Question: Recently in the D7 IDE, I started using the "New Edit Window" option.
Now, it seems that I have several non-visible edit windows, because sometimes the title bar for a particular window will have the filename followed by a colon and number, as shown below.
This can be confusing, since sometimes use File, Open to open a .pas file and nothing seems to happen, because, I suspect the code is already in an open (but hidden) windows.
I've tried closing all the windows I can see, etc, but these title bars with a number following the filename keep re-appearing, sometimes floating over other editing windows.
Is there a surefire way to close all edit windows so I'm back to just having one?

I am able to close the individual files (tabs) in window with the standard Ctrl-F4. And when the last file is closed, the window disappears as it should. But sometimes when I open a new file, it opens in a new editing window (as if I'd actually clicked on the "New Edit Window" option in the context menu.) It appears that there are several windows that were created by "New Edit Window" commands that are hidden and sometimes are used to display newly opened files.
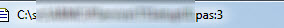
Answer: ### Cause:
This is due to the Autosave Editor files option in the environment settings.
When this is enabled, windows that aren't explicitly closed within the project session are indeed by that option. Although, there really are no windows, just the count of previously created windows is stored.
### Solution:
Delete the corresponding Delphi Desktop File (*.dsk) from the project folder, or manually edit that file and rewrite 'EditWindowCount=4' to 'EditWindowCount=1' within the '[Modules]' section.